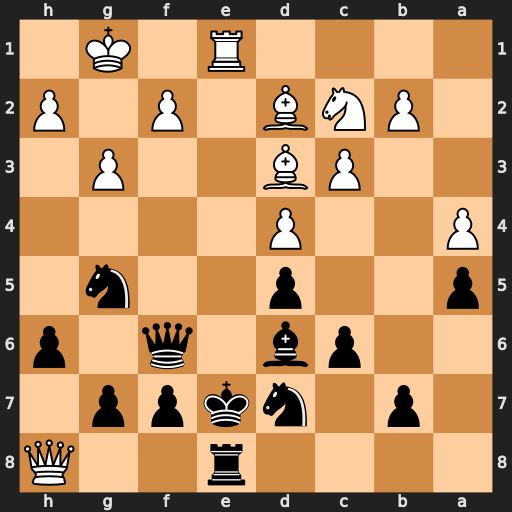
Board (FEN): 4r2Q/1p1nkpp1/2pb1q1p/p2p2n1/P2P4/2PB2P1/1PNB1P1P/4R1K1
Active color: b
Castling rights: -
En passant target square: -
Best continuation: Ne4 Bxe4 Rxh8